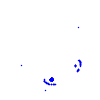
Particle: kaon